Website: home-depot
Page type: review-order
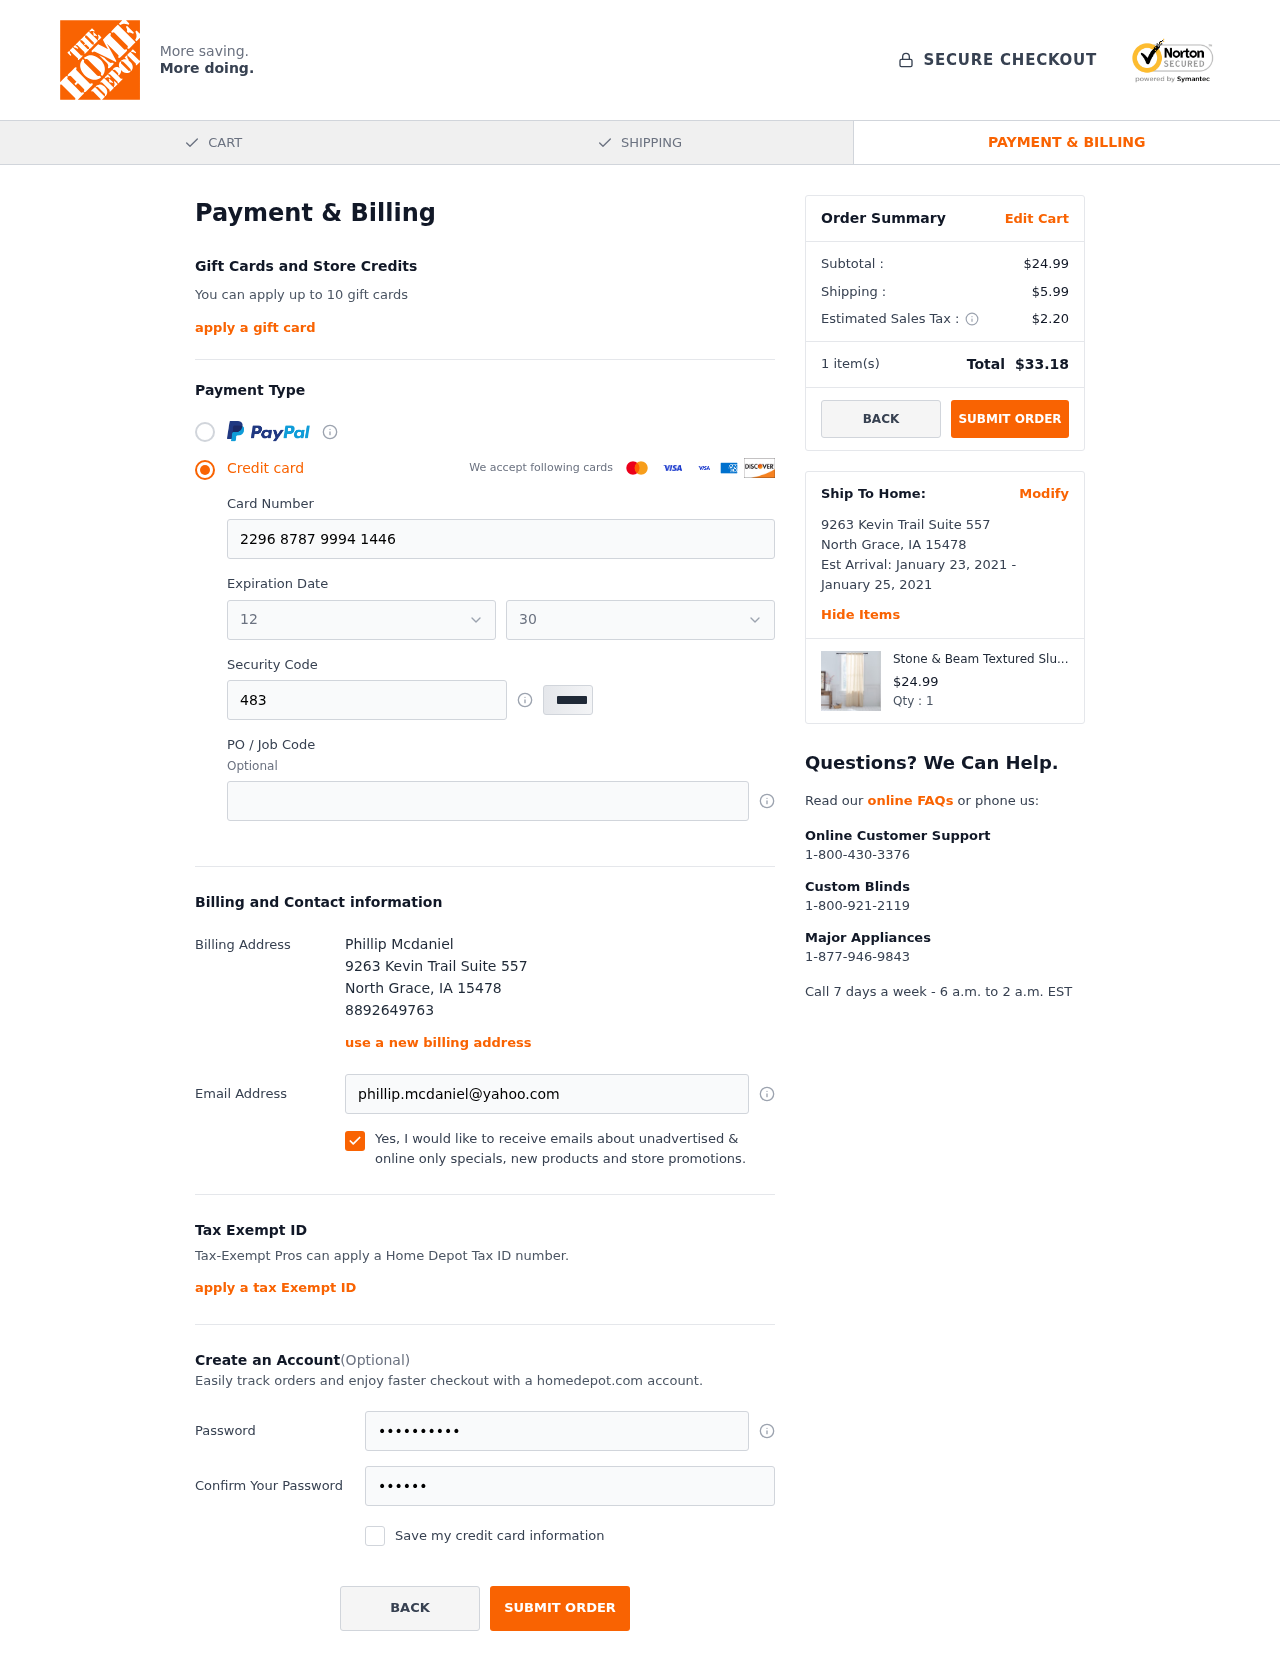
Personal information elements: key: PII_CARD_EXPIRY_MONTH
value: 12
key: PII_CARD_EXPIRY_YEAR
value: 30
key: PII_CITY
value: North Grace
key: PII_FULLNAME
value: Phillip Mcdaniel
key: PII_PHONE
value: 8892649763
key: PII_POSTCODE
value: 15478
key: PII_STATE_ABBR
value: IA
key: PII_STREET
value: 9263 Kevin Trail Suite 557
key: PII_CARD_NUMBER
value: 2296 8787 9994 1446
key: PII_CARD_CVV
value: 483
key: PII_EMAIL
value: phillip.mcdaniel@yahoo.com
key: PII_STREET2
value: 9263 Kevin Trail Suite 557
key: PII_POSTCODE2
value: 15478
Product elements: key: PRODUCT1_NAME
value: Stone & Beam Textured Slub Cotton Curtain Panel
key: PRODUCT1_PRICE
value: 24.99
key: PRODUCT1_QUANTITY
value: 1
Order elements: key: ORDER_SUBTOTAL
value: $24.99
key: ORDER_SHIPPING_COST
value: $5.99
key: ORDER_TAX
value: $2.20
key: ORDER_NUM_ITEMS
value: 1
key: ORDER_TOTAL
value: $33.18
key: ORDER_SHIPPING_DATE
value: January 23, 2021
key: ORDER_DELIVERY_DATE
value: January 25, 2021